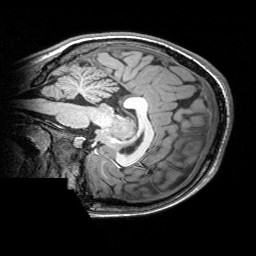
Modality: T1w
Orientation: sagittal
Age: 16
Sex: female
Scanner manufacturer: siemens
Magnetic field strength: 3 T
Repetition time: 2.53 s
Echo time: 0.00297 s